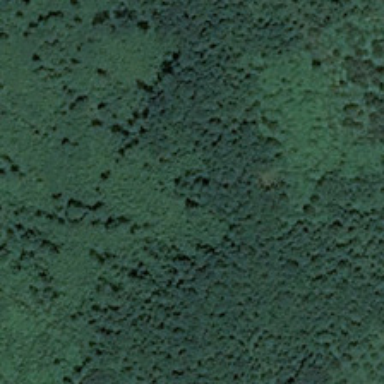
Part of forest with many dark green and moss green trees in it .